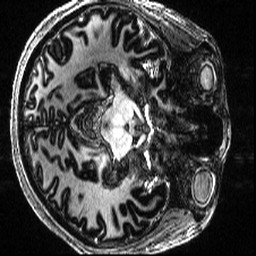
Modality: T1w
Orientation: axial
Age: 29
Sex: female
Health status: healthy
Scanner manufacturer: siemens
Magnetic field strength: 7 T
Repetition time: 4.3 s
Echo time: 0.00227 s